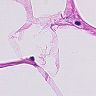
Metastatic tissue present: no